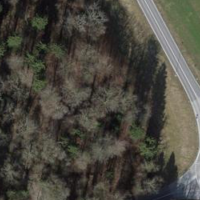
EUNIS habitat code: 41
Species observed at this site:
Lapsana communis